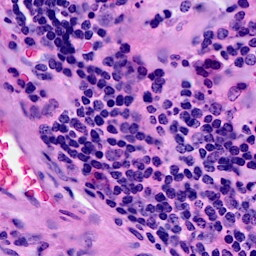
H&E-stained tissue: Breast